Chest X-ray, PA view. Patient: 62 years old, sex M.
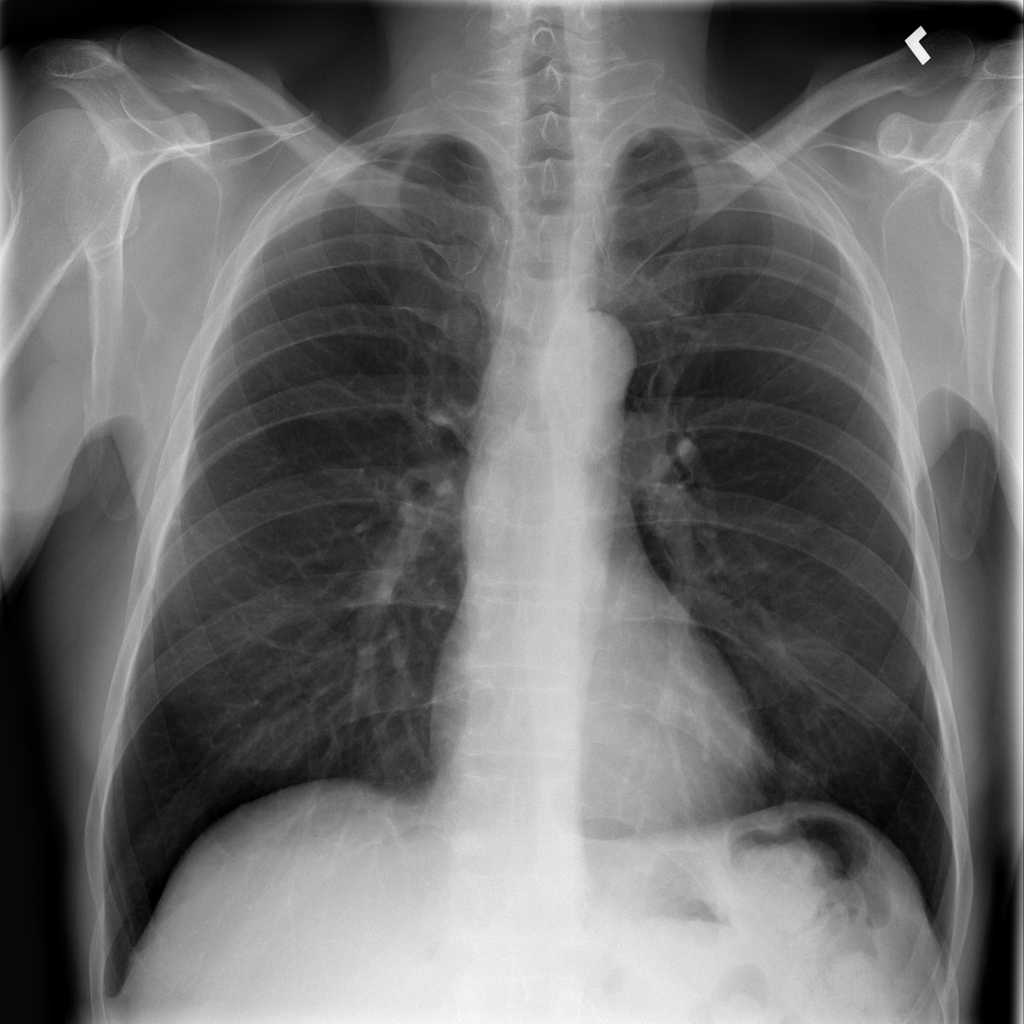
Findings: No Finding